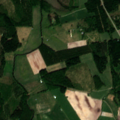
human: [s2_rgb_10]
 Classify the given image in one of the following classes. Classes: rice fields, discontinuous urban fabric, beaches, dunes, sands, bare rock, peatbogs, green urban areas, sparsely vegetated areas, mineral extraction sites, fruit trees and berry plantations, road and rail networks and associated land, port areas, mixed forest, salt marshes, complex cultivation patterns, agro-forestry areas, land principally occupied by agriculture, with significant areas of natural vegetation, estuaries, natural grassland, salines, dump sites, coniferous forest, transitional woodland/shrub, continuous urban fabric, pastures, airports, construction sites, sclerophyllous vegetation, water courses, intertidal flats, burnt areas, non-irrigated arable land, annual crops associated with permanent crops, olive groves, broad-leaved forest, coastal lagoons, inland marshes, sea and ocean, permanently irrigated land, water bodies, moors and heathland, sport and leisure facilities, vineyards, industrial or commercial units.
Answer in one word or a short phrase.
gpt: non-irrigated arable land, land principally occupied by agriculture, with significant areas of natural vegetation, mixed forest, inland marshes